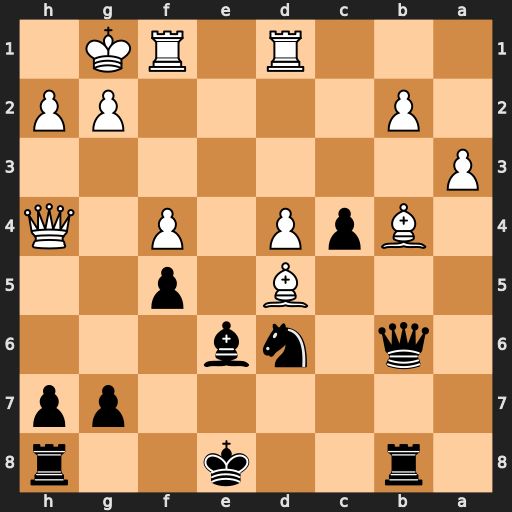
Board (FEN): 1r2k2r/6pp/1q1nb3/3B1p2/1BpP1P1Q/P7/1P4PP/3R1RK1
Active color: b
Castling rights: k
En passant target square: -
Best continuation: Bxd5 Rfe1+ Be4